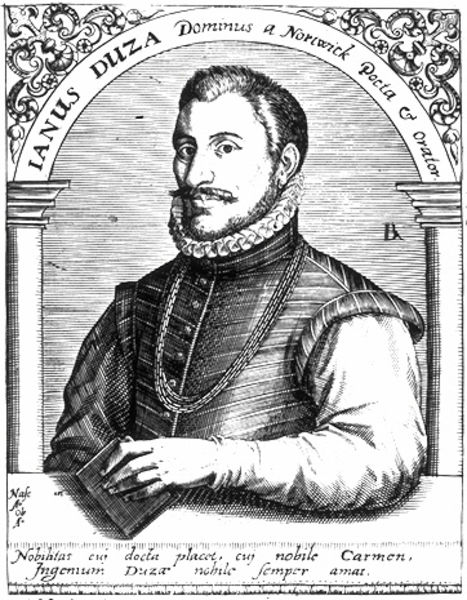
Titel: Bildnis des Johann van der Does dem Älteren
Künstler: Matthaeus (d.Ä.) Becker
Institution: (Seriendruck)
Schlagwörter: hand, mann, schatten, weiß, finger, frisur, grau, haar, licht, mund, nase, ohr, profil, schwarz, stirn, säule, säulen, blick, muster, ornament, alt, bart, hemd, jacke, jung, schnurrbart, augen, halten, kleidung, kragen, mensch, rahmen, ärmel, bildnis, halskrause, herr, portrait, porträt, gewand, haare, mantel, adel, spitzen, person, kinn, vornehm, ranken, schrift, bogen, zwei, kette, grafik, graphik, rundbogen, schnäuzer, schnurbart, inschrift, glanz, pupillen, dreiviertelansicht, knöpfe, dreiviertelprofil, weste, name, buch, druck, schraffur, stich, titel, schwarzweiß, text, buchstaben, beschriftung, ritter, rüstung, kurz, halbprofil, hellgrau, mittelalter, wams, herzog, kupferstich, legende, latein, lateinisch, grotesken, ianus, lmann, uch, carmen, b, wayms, lanus, duza, carman, ianus duza, fominius, dominius